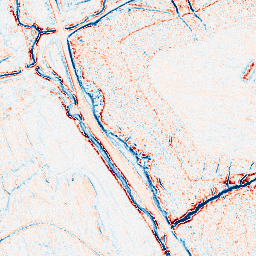
Category: edge_preserving
Decomposition family: anisotropic_diffusion
Decomposition parameters: iterations: 5
kappa: 30
gamma: 0.2
Upsampling method: lanczos
Upsampling parameters: scale: 2
Upsampling scale: 2